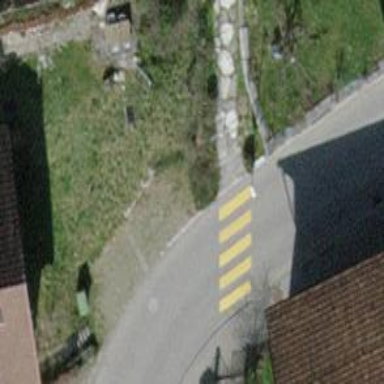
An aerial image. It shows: Footway surfaced with paving stones.